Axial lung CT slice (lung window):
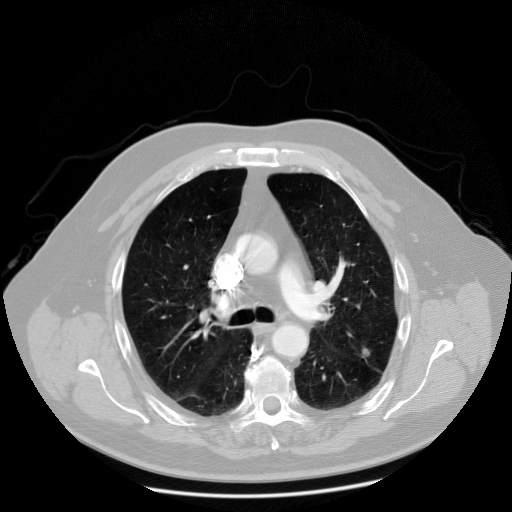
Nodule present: yes
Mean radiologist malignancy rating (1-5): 3.75